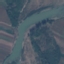
Land use / land cover class: River